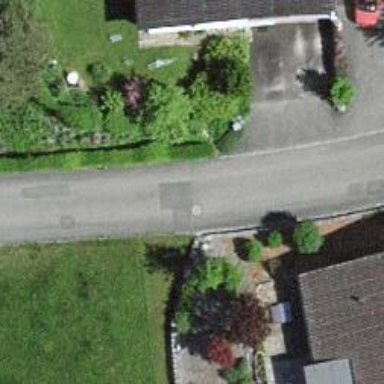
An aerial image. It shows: Hedge acting as barrier.